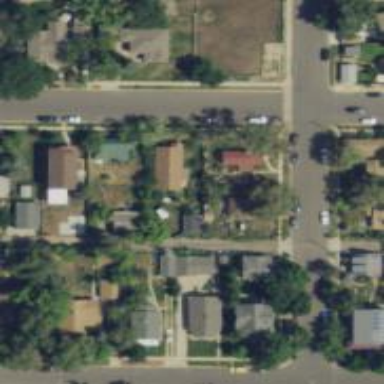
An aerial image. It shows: Alley classified as service road.